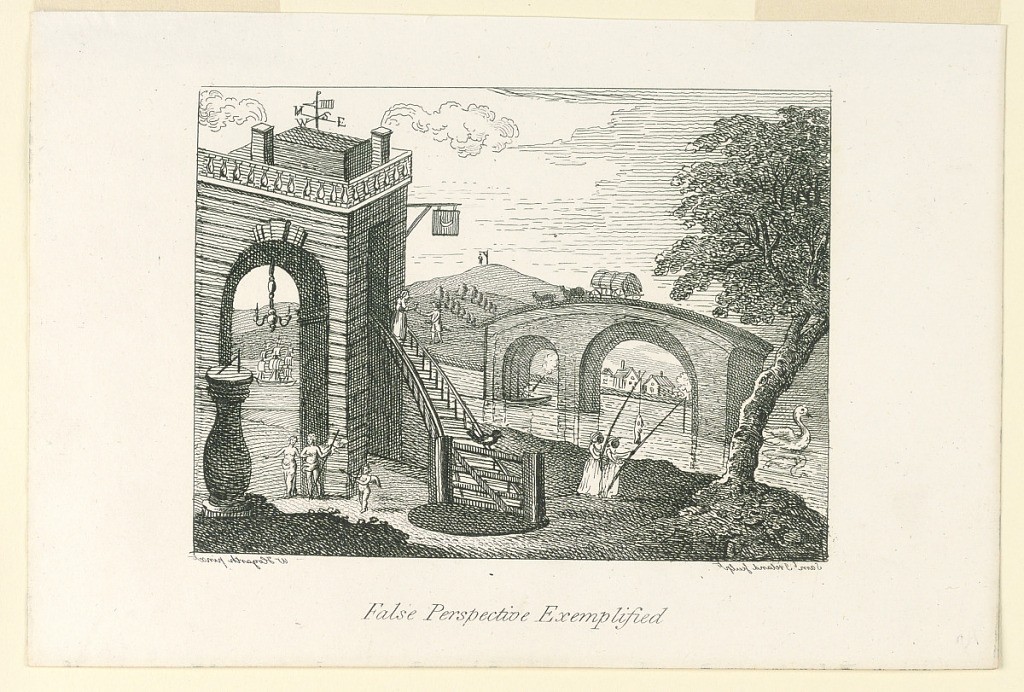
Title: False Perspective Exemplified
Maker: Samuel Ireland, English, ca. 1744–1800
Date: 1754
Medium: Etching on paper
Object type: Print
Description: A river landscape with a bridge and an arch. The bridge and tower drawn in wrong perspective. At right foreground, a tree, hills in background.